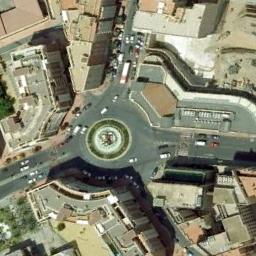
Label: roundabout